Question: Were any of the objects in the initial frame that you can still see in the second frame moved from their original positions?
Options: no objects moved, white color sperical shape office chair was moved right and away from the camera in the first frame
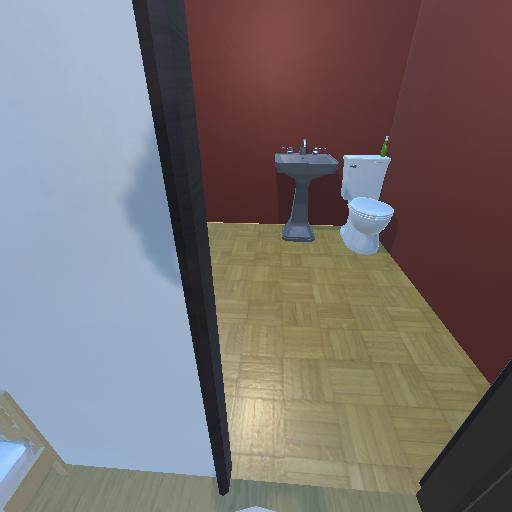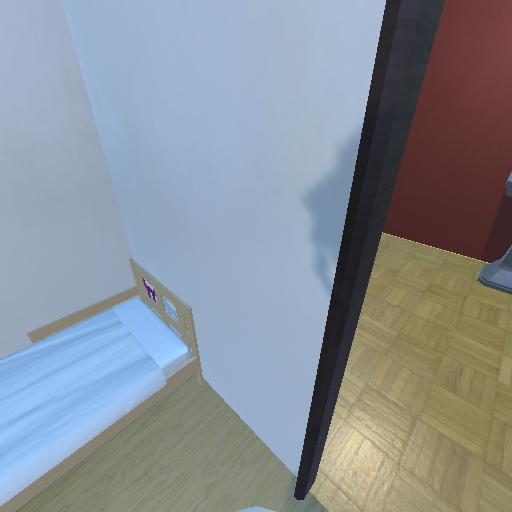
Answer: no objects moved